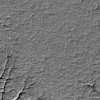
Atmospheric dust classification: not_dusty